Question: How can i calculate with Time?
I want zu Calculate the Time between 2 Timestamps, which are entered in textboxes..

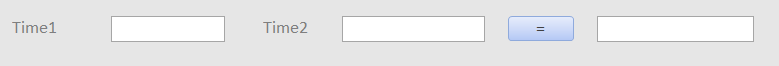
Answer: No button needed; just use as for the third textbox:
'''
=CDate([Time2]-[Time1])
'''
Then set the property of that textbox to a time format, for example:
'''
h:nn
'''